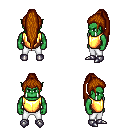
a pixel art fantasy rpg character, male body template, orc, green skin, gold chest armor, white pants, brunette extra-long topknot hairstyle, metal boots, four views (front, back, left, right), 2x2 character sprite sheet, small pixel art, hard edges, no anti-aliasing